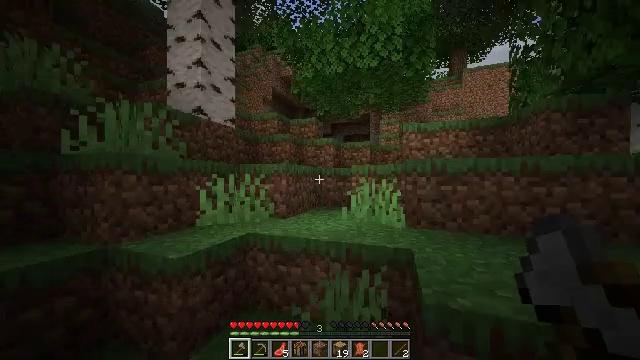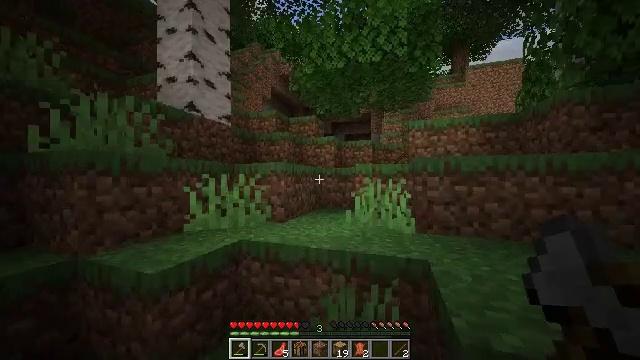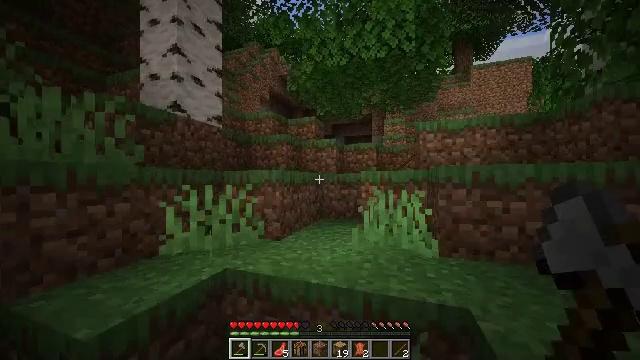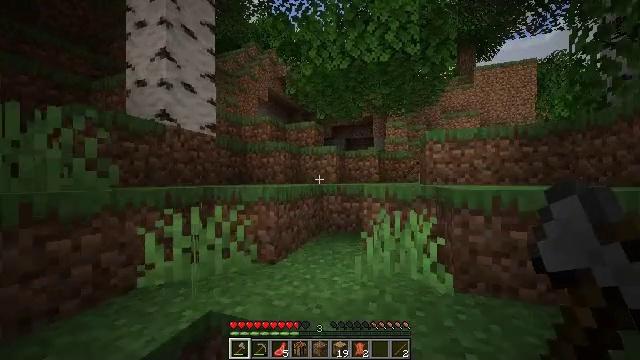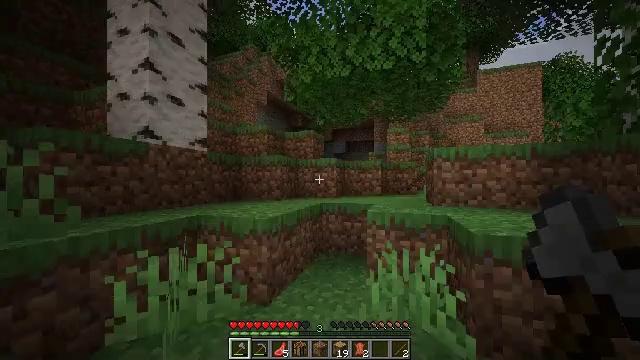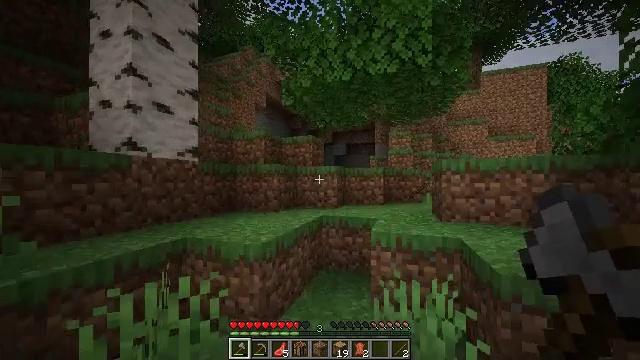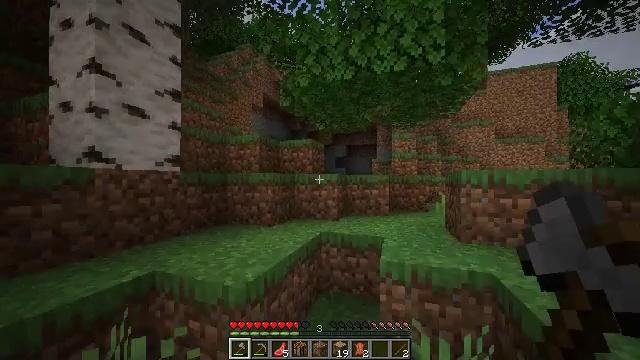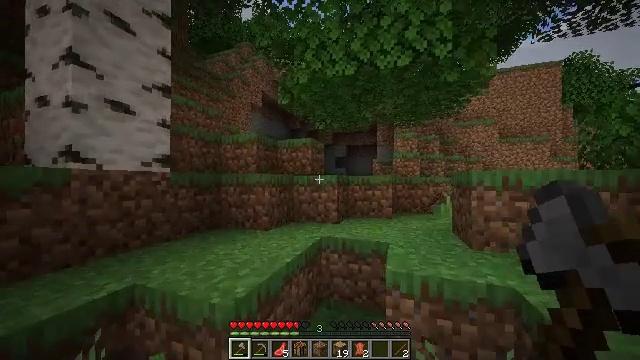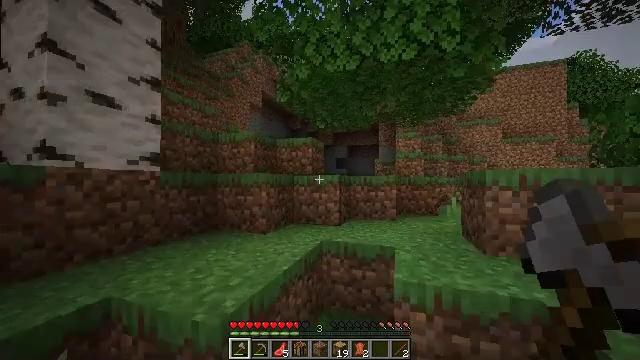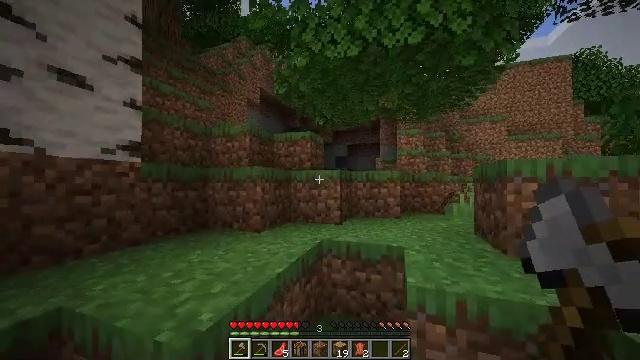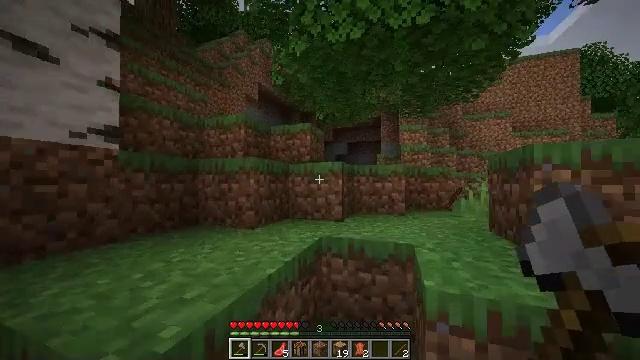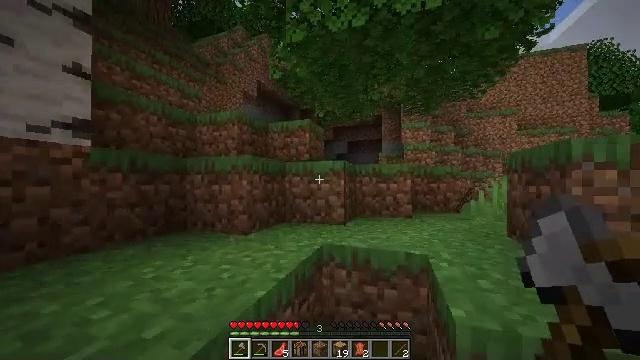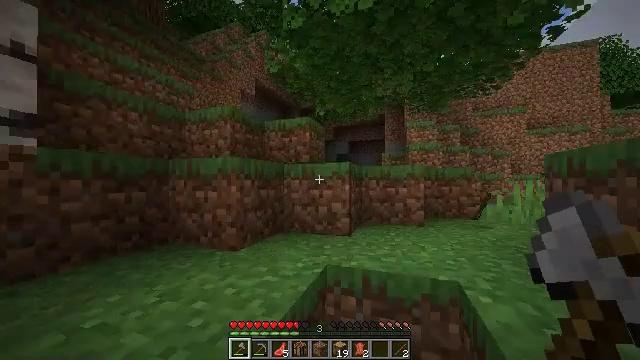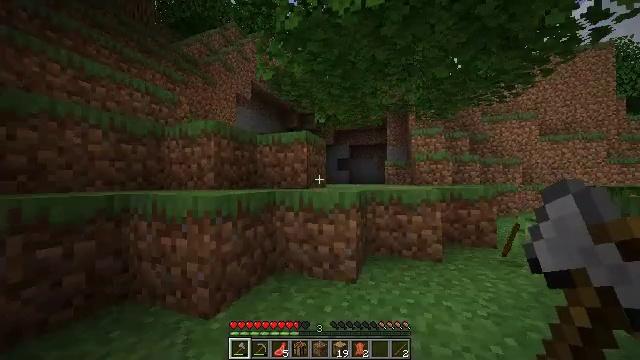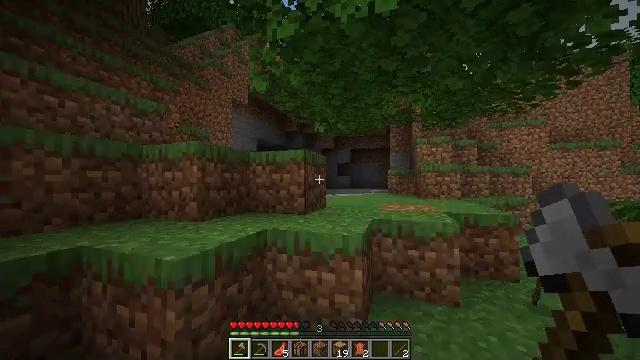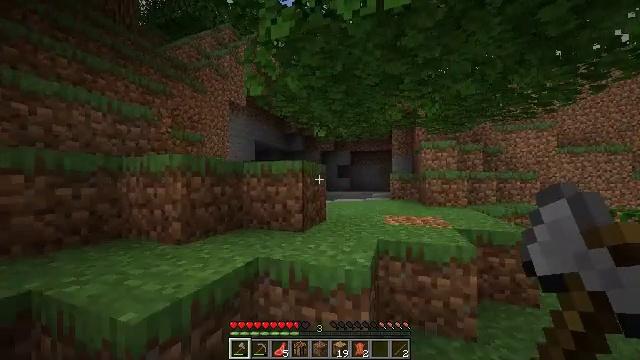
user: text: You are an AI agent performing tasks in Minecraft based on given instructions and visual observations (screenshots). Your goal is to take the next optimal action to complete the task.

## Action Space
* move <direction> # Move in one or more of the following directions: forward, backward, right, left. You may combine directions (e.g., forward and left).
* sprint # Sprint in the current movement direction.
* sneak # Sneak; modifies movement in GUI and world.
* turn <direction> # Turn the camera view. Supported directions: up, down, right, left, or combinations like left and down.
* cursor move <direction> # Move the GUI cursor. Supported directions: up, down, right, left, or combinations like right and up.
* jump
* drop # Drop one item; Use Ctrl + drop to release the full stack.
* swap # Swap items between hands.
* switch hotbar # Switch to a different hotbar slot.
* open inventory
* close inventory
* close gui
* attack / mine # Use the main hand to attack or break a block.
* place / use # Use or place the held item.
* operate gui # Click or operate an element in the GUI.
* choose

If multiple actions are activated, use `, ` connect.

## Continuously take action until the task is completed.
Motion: motion action
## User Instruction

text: Break the sugar cane.
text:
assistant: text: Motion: move forward, sprint
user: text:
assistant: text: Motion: move forward, sprint, jump
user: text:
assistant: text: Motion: move forward, sprint, jump
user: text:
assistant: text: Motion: move forward, sprint, jump
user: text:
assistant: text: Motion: move forward, sprint, jump
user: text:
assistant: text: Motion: move forward, sprint, jump
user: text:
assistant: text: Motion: move forward, sprint, jump
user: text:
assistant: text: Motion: move forward, sprint, jump
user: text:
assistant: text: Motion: move forward, sprint, jump
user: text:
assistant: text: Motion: move forward, sprint, jump
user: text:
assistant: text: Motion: move forward, sprint, jump
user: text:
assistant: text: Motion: move forward, sprint, jump
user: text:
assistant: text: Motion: move forward, sprint, jump
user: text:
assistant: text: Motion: move forward, sprint, jump
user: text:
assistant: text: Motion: move forward, sprint, jump
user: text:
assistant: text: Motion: move forward, sprint, jump
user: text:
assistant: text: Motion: move forward, sprint, turn down, jump
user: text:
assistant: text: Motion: move forward and move left, sprint, turn left and down
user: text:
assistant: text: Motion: move forward and move left, sprint, turn left and down
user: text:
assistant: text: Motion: move forward and move left, sprint, turn left
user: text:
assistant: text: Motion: move forward and move left, sprint, turn left and up
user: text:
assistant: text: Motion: move forward and move left, sprint, turn left
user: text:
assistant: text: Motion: move forward and move left, sprint, turn left
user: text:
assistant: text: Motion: move forward and move left, sprint, turn left and up
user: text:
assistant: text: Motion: move forward and move left, sprint, turn left and up
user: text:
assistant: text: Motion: move forward and move left, sprint, turn left and up
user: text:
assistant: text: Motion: move forward and move left, sprint, turn left and up
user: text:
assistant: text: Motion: move forward and move left, sprint
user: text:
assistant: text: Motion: move forward, sprint, turn right and up
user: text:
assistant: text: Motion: move forward, sprint, turn right and up